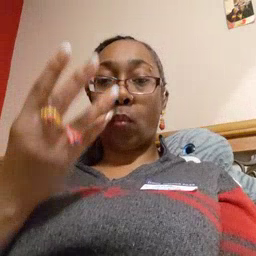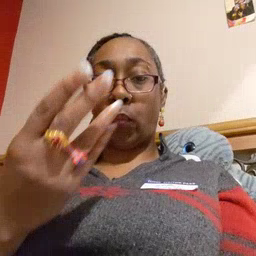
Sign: wet